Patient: sex F, age 58
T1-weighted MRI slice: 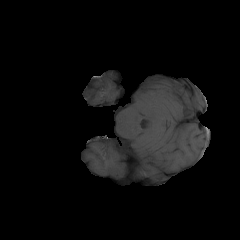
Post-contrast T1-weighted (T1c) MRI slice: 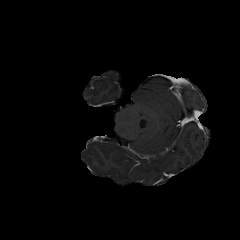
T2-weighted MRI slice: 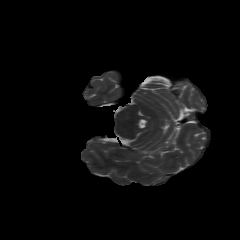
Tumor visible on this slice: no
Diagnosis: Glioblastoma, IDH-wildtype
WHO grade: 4